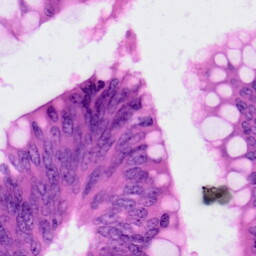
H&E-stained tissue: Colon